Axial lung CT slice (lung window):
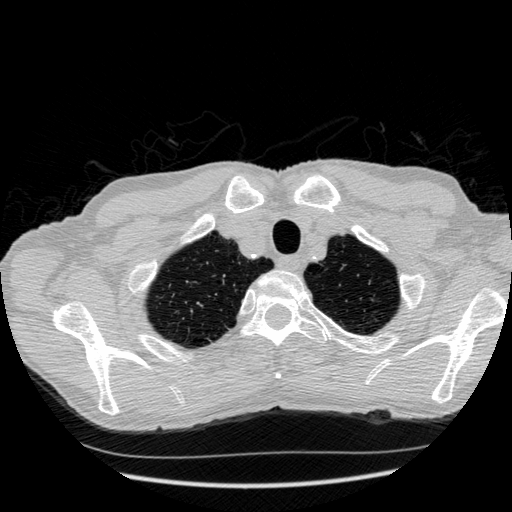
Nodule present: no